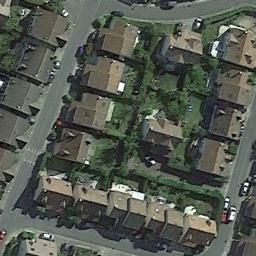
Label: residential